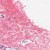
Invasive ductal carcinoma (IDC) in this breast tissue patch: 0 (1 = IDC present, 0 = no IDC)